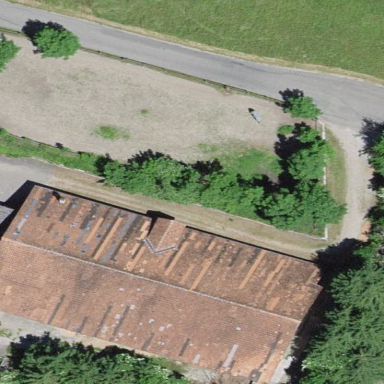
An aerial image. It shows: Warehouse with gabled roof.